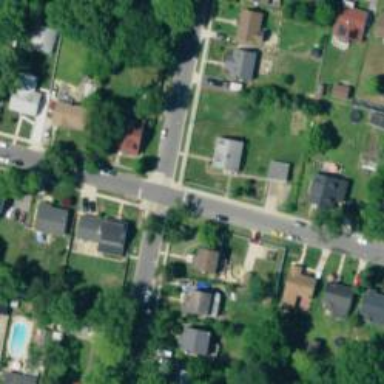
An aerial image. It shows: Residential road with asphalt surface and separate sidewalk.